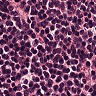
Metastatic tissue present: no